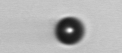
Label: bead